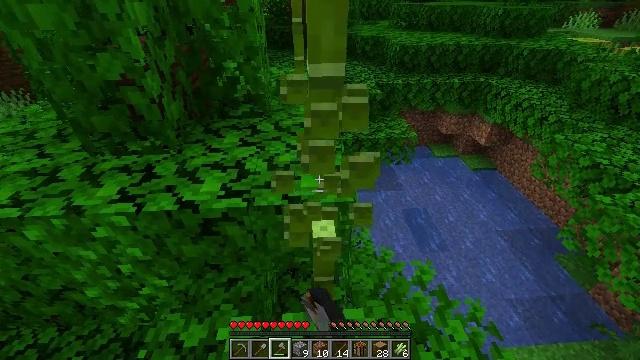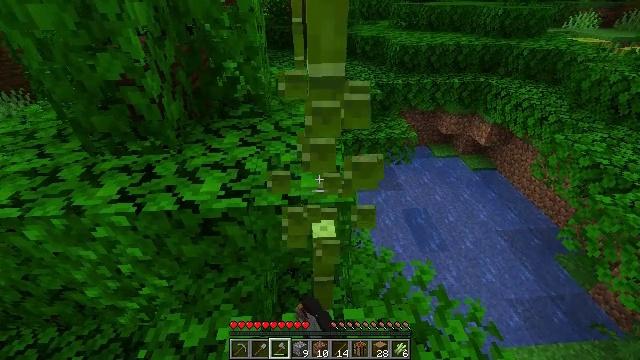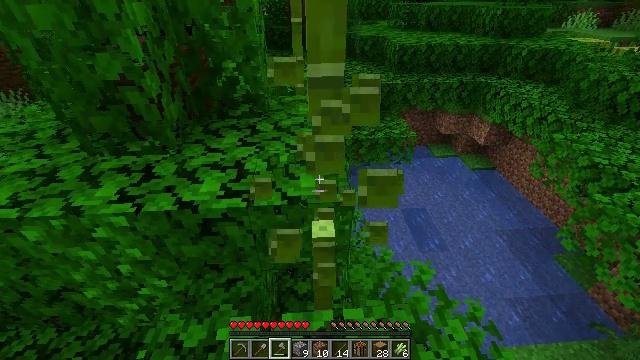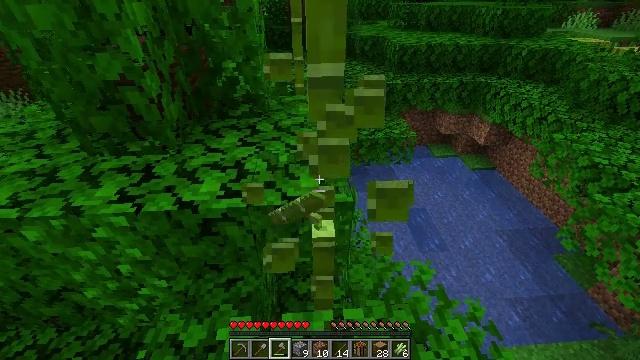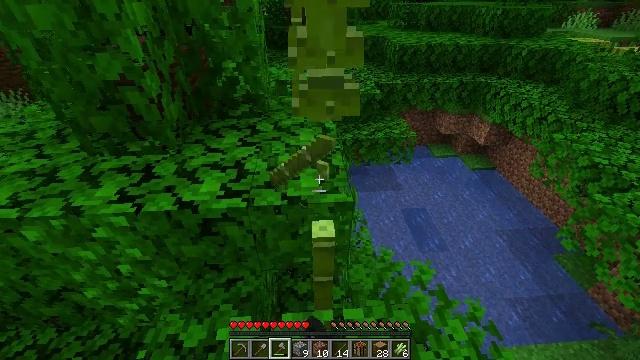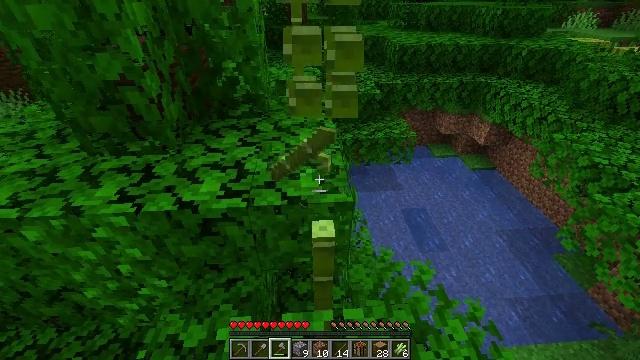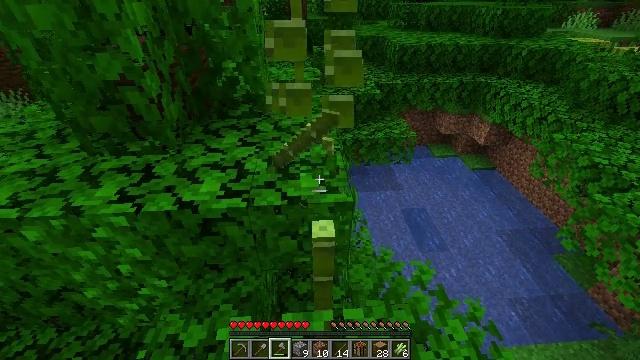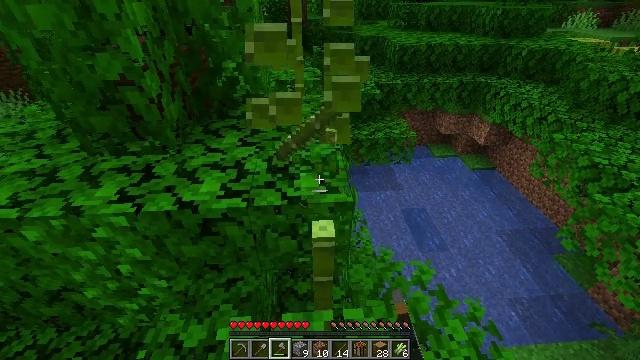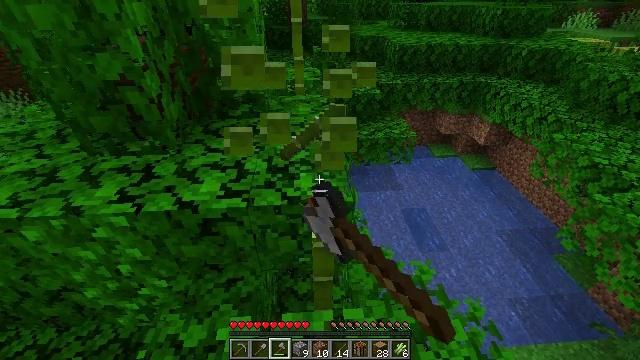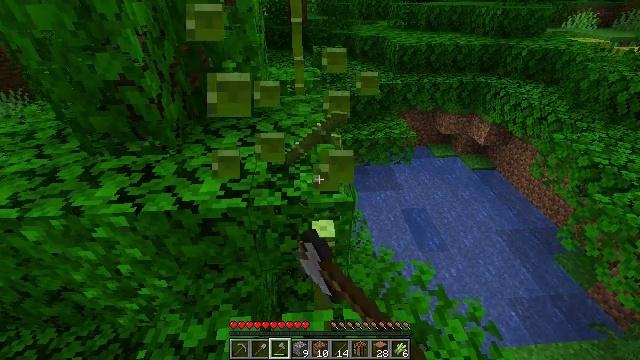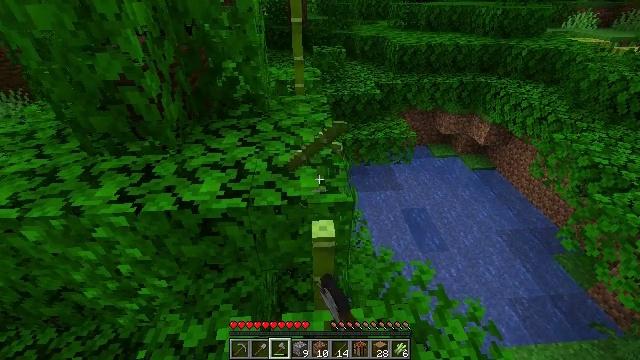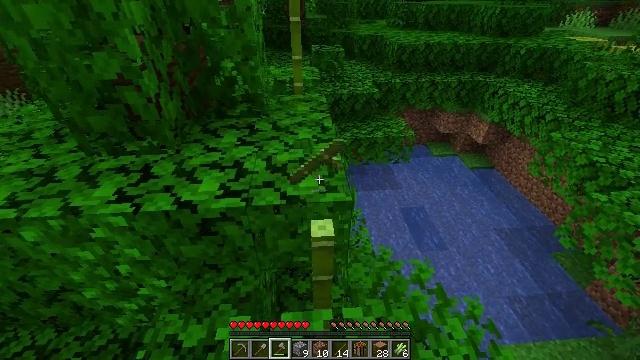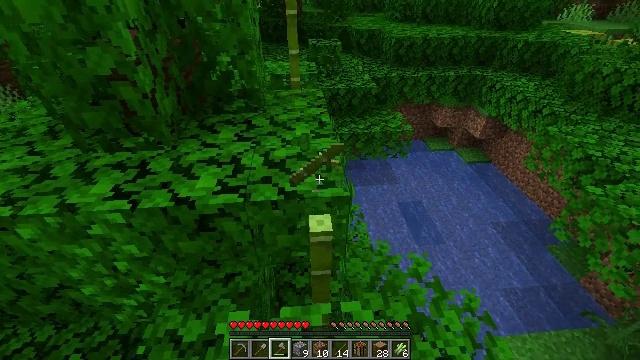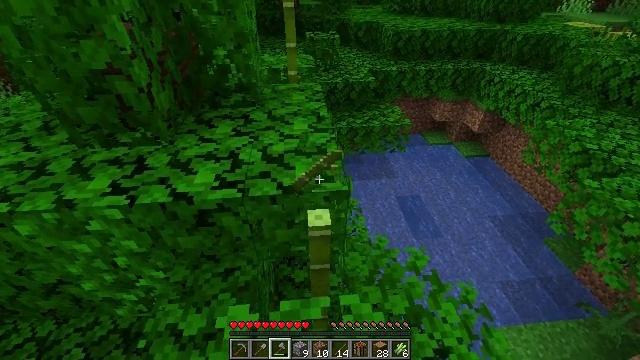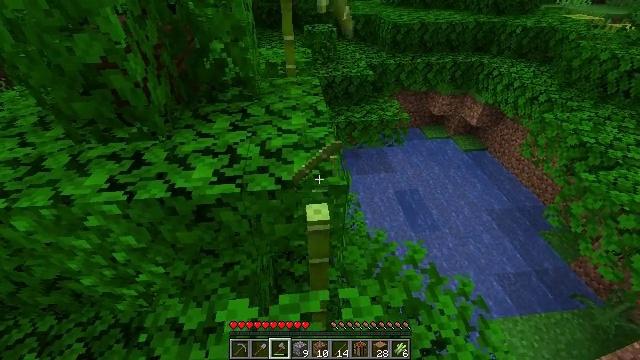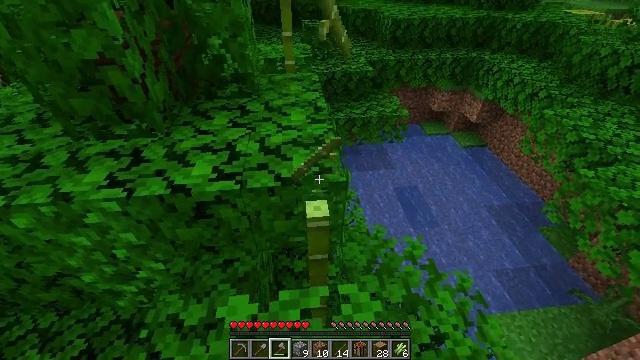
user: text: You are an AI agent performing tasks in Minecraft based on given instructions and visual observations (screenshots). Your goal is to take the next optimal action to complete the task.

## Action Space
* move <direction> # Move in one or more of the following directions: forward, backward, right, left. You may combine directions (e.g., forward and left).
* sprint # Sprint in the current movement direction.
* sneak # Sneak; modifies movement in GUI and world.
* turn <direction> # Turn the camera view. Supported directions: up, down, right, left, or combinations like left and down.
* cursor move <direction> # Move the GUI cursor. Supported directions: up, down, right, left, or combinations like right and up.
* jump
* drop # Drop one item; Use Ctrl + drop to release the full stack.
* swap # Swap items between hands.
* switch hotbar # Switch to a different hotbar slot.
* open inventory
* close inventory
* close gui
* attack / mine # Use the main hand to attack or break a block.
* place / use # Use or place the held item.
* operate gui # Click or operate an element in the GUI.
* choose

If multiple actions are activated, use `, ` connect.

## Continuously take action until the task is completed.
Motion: motion action
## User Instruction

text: Collect bamboo for crafting.
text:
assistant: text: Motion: attack / mine
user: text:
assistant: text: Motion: attack / mine
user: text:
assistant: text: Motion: attack / mine
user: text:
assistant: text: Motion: attack / mine
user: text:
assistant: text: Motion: attack / mine
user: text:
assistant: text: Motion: attack / mine
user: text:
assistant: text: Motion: attack / mine
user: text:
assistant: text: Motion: attack / mine
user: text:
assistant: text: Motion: attack / mine
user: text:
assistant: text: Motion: no_op
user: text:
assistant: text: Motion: no_op
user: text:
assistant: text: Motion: turn down
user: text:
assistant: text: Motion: turn down
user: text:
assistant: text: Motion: turn down
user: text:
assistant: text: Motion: no_op
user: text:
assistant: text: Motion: no_op
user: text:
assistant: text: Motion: no_op
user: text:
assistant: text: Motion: no_op
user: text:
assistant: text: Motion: turn down
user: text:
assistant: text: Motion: no_op
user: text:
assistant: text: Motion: no_op
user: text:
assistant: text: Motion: no_op
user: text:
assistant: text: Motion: no_op
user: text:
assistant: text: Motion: move forward
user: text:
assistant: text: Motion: move forward
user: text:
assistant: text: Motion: move forward
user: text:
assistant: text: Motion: move forward
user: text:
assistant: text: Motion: move forward
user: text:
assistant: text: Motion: move forward
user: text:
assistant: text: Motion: move forward